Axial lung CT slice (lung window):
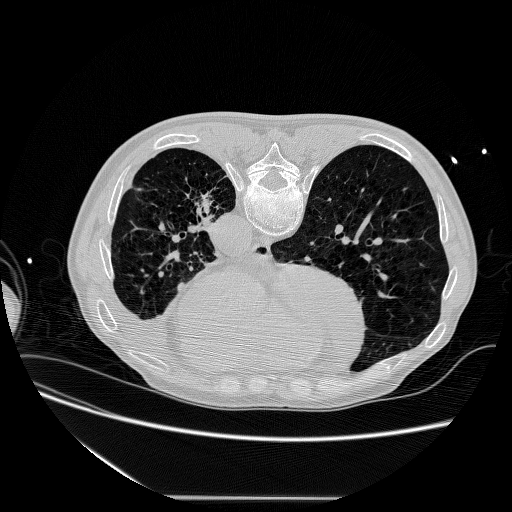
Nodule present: yes
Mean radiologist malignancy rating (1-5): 2